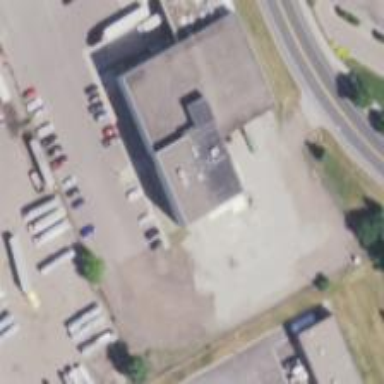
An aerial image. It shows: Industrial building.